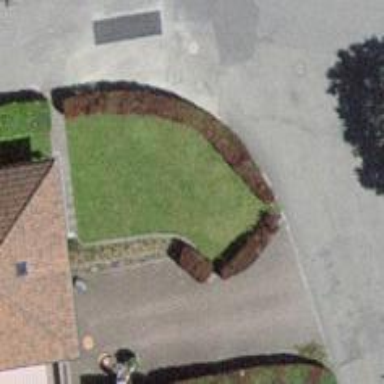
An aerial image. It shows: Hedge acting as barrier.